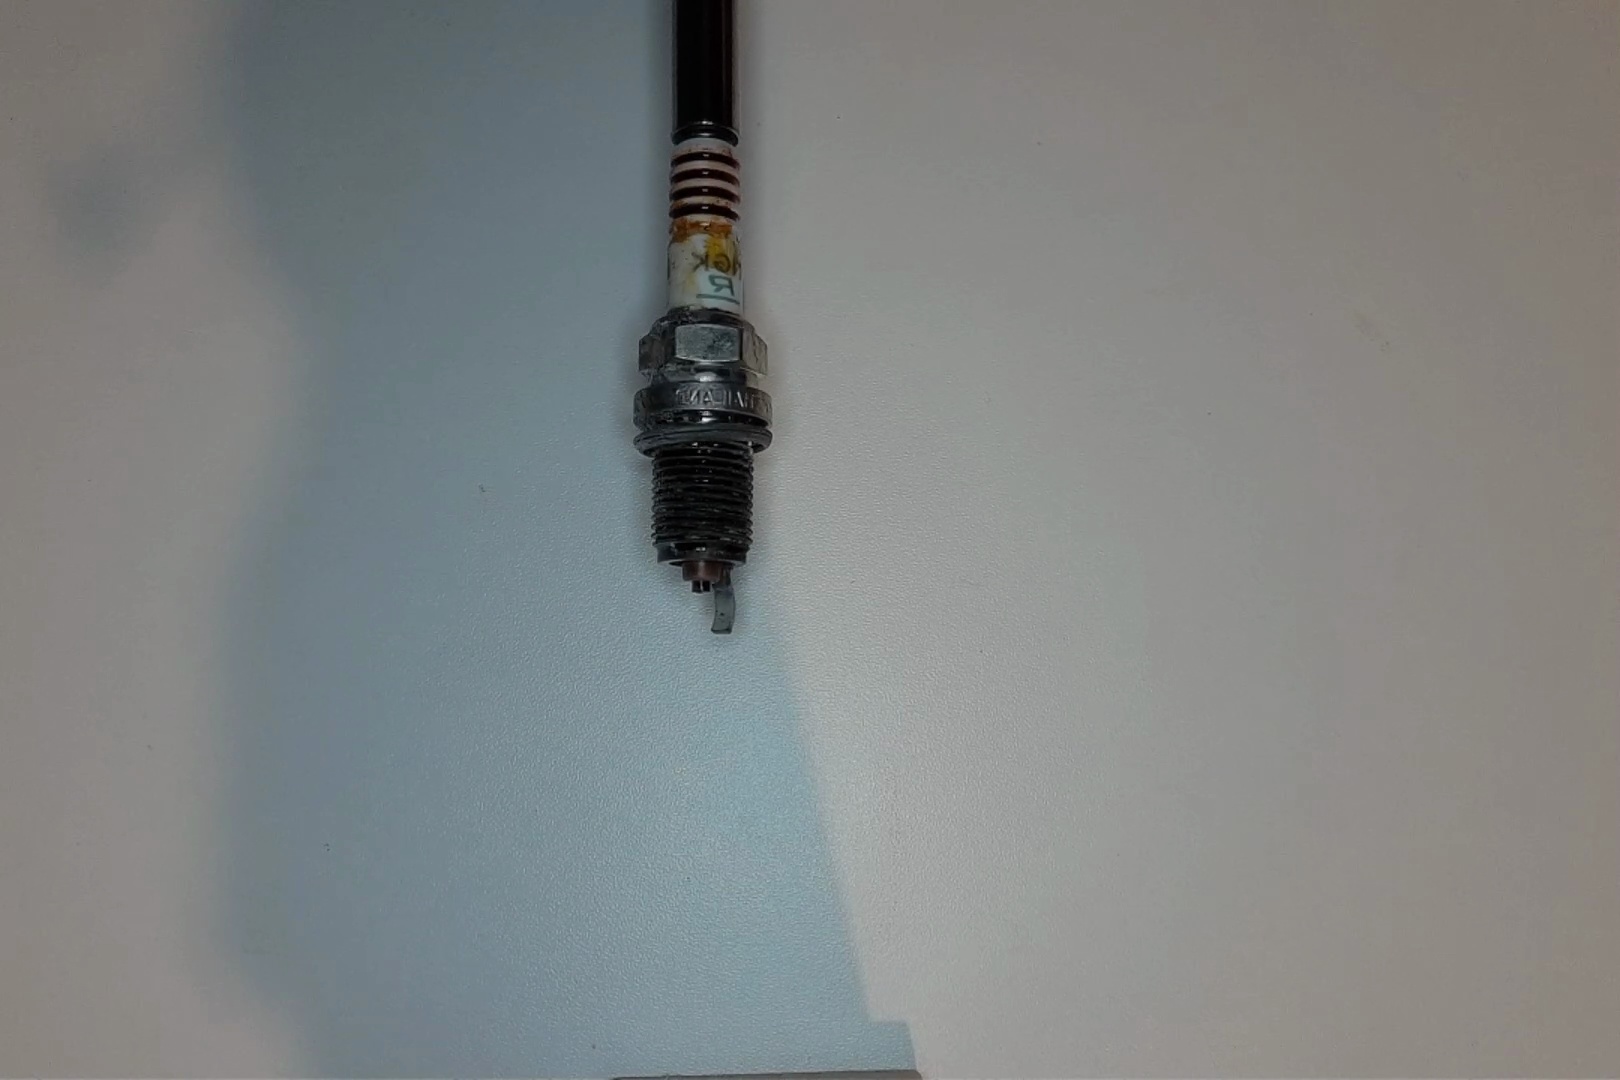
Label: anomaly